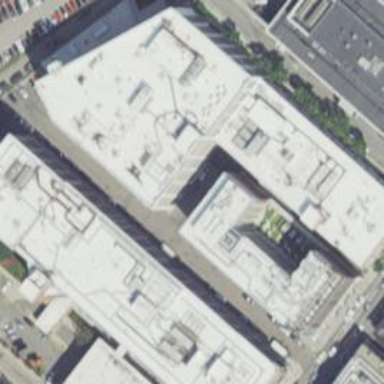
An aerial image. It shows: Part of building.